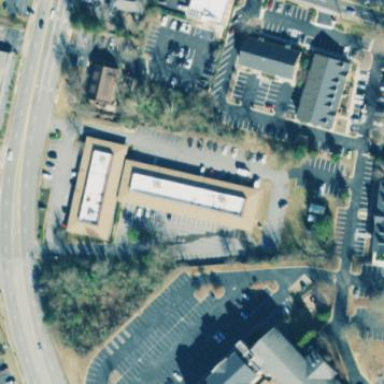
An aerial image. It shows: Office building.